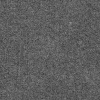
Atmospheric dust classification: dusty